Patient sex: M
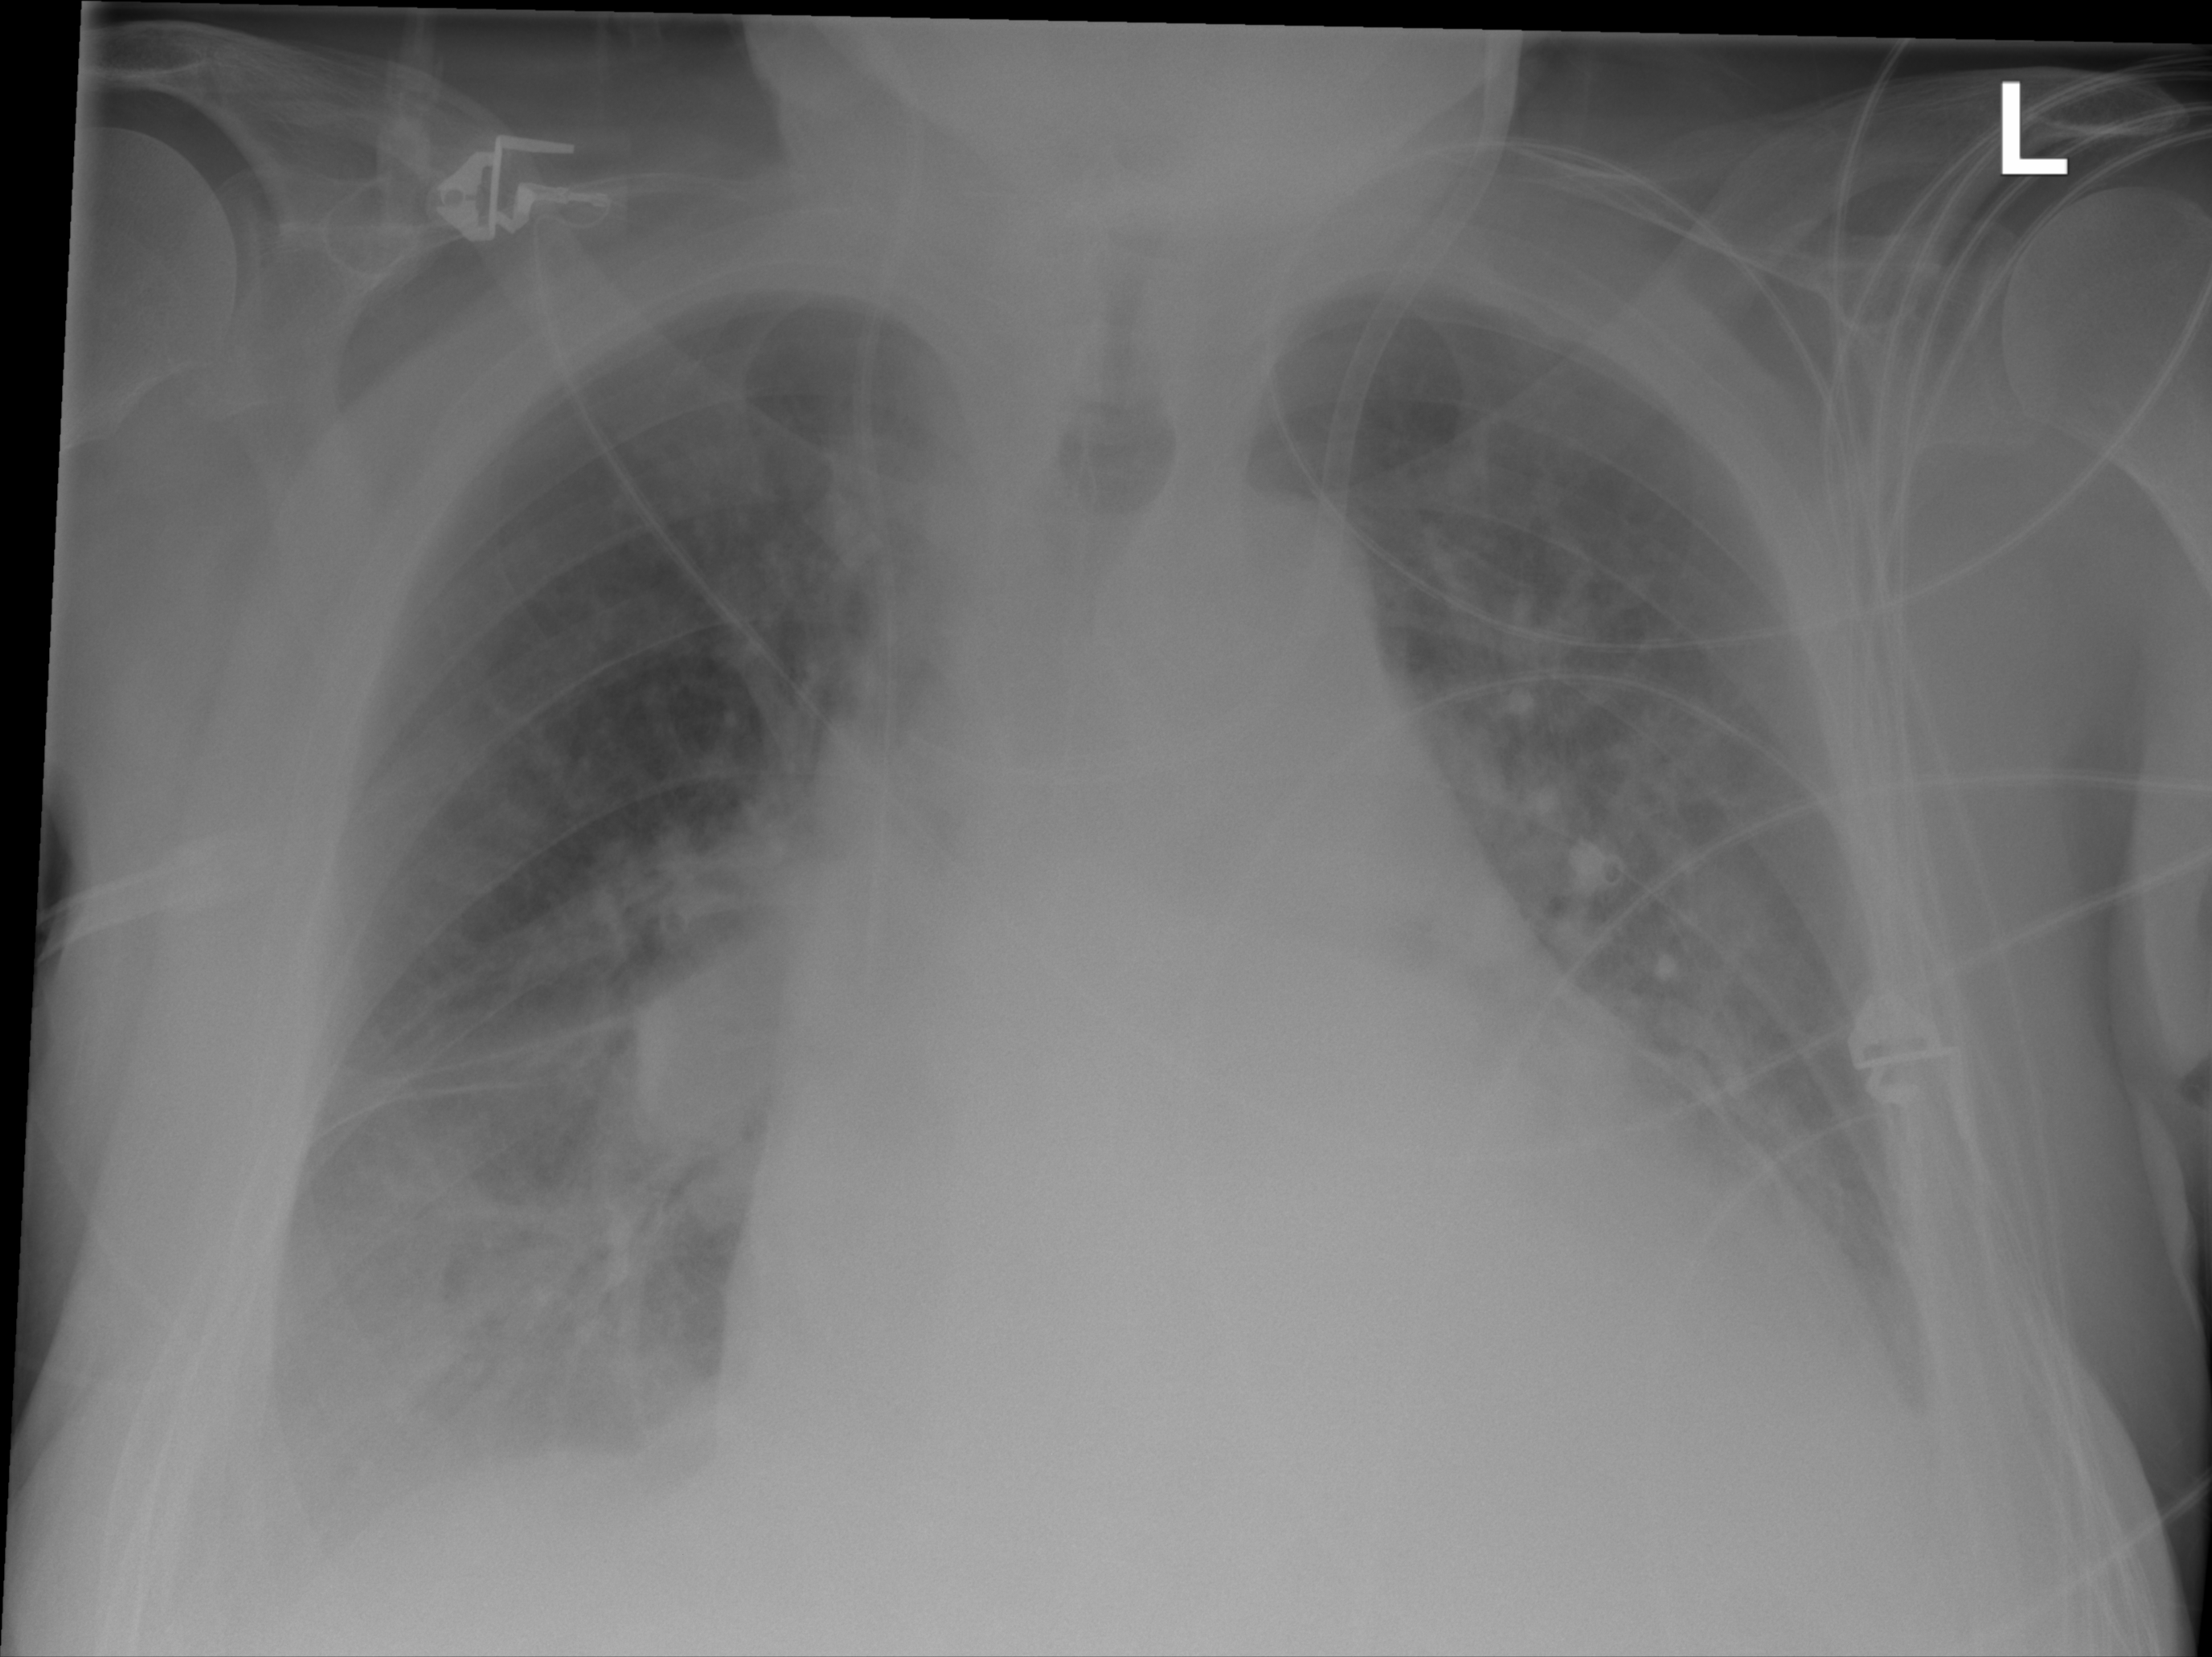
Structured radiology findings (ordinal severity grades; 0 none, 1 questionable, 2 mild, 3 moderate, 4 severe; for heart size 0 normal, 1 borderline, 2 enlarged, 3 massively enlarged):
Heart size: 2
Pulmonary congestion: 1
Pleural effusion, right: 0
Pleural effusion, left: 0
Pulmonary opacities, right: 0
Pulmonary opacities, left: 1
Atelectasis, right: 2
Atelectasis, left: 2